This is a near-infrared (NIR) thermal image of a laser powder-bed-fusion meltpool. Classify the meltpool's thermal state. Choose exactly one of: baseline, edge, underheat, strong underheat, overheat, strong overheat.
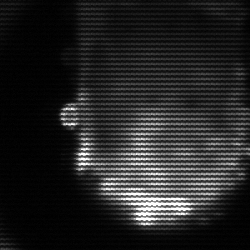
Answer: baseline